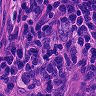
Metastatic tissue present: no